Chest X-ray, PA view. Patient: 48 years old, sex M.
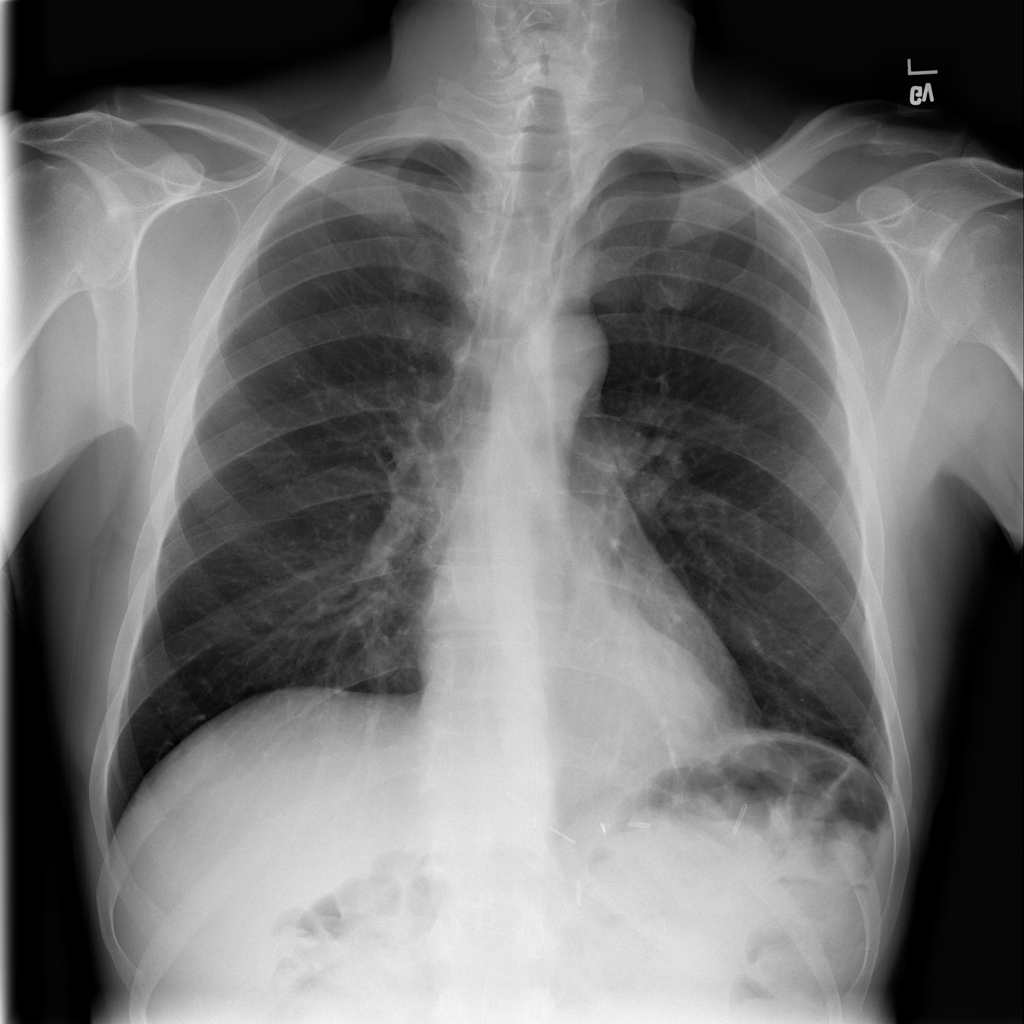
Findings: No Finding